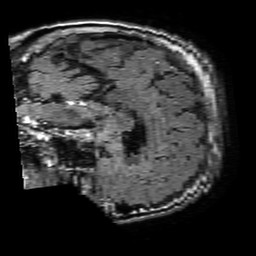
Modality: FLAIR
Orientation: sagittal
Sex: male
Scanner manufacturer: philips
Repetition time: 11 s
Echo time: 0.125 s